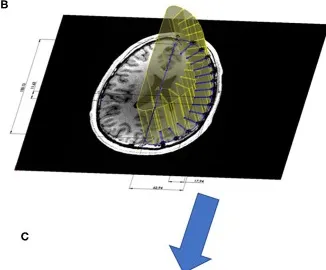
(B) This axial brain slice was visually compared to original axial slice to ensure gross representation of dominant length scales, then slice was extruded to match the height of human brain.
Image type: radiology (mri)